Question: I have a metro app developed with Visual Studio 2012, I set up the URI this way:

and this is code added in default.js
'''
app.onactivated = function (args) {
if (args.detail.kind === activation.ActivationKind.launch) {
if (args.detail.previousExecutionState !== activation.ApplicationExecutionState.terminated) {
} else {
}
//Handles URI activation
WinJS.Application.addEventListener("activated", onActivatedHandler, false);
args.setPromise(WinJS.UI.processAll().then(init));
}
};
function onActivatedHandler(eventArgs) {
if (eventArgs.detail.kind == Windows.ApplicationModel.Activation.ActivationKind.protocol) {
// TODO: Handle URI activation.
// The received URI is eventArgs.detail.uri.rawUri
}
}
'''
then I open my webBrowser and I type on address textfield:
'''
e-camera:///
'''
it works good (when the app is running background) but if it is first time open, it crashes
I think I need to set something on function onActivatedHandler() to see if application is not initialized, any help I'll appreciate
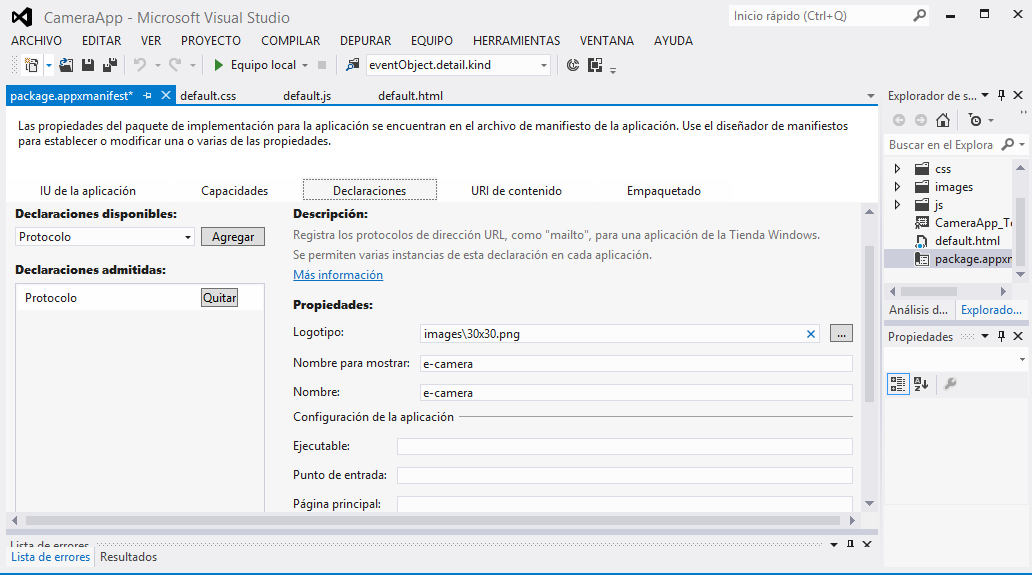
Answer: Just by looking at the <URL>, it seems you are only handling one of the three possible cases that can launch your app, i.e., you are handling :
-
But not handling:
- -
Try this:
'''
app.onactivated = function (args) {
if (args.detail.kind === activation.ActivationKind.launch) {
// ...
}
else if (args.detail.kind === Windows.ApplicationModel.Activation.ActivationKind.protocol) {
// Receives URI
var arg = args.detail.uri;
// Handles URI activation
WinJS.Application.addEventListener("activated", onActivatedHandler, false);
args.setPromise(WinJS.UI.processAll().then(init));
}
};
'''